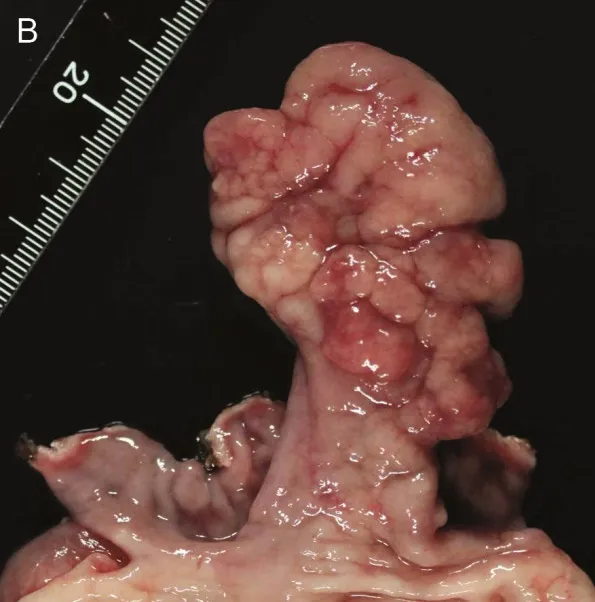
Endoscopic image and gross findings. (B) Surgically resected specimen showing a single lobulated and pedunculated polyp. Hemorrhage and erosion are associated.
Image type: endoscopy (gi_endoscopy)